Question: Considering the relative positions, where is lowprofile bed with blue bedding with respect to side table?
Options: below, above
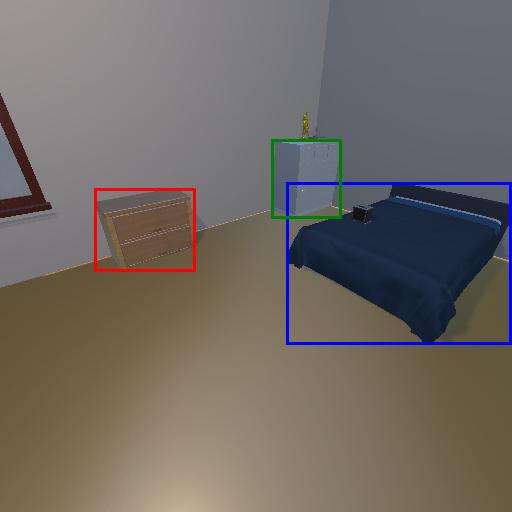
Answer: below